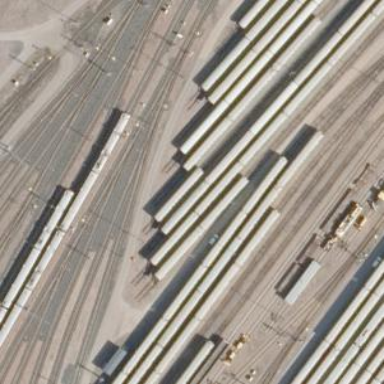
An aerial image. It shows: Rail yard with electrified contact lines for the trains.